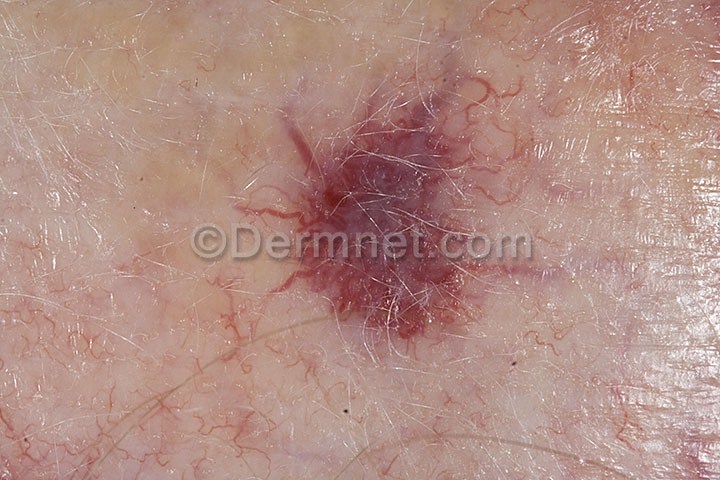
Disease: Lupus and other Connective Tissue diseases